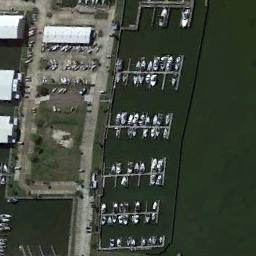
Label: harbor